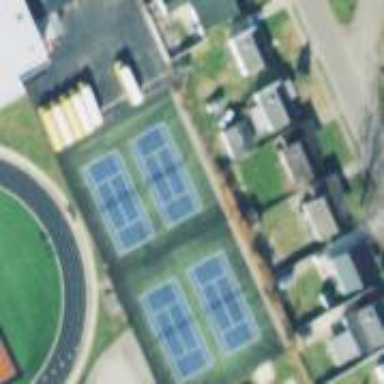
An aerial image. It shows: Tennis court on pitch designated for leisure land.